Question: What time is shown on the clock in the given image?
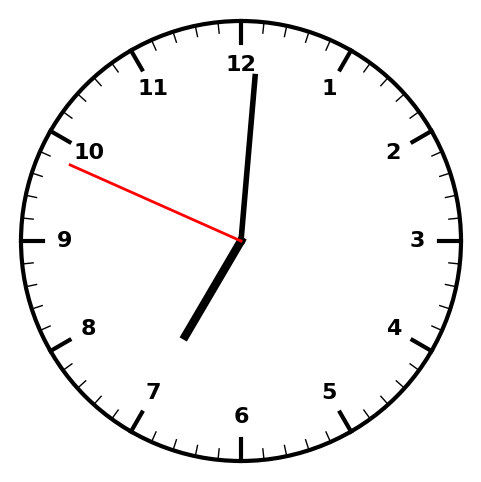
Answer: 07:00:49